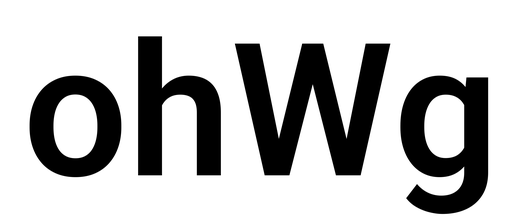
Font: Roboto_SemiBold